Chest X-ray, AP view. Patient: 61 years old, sex M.
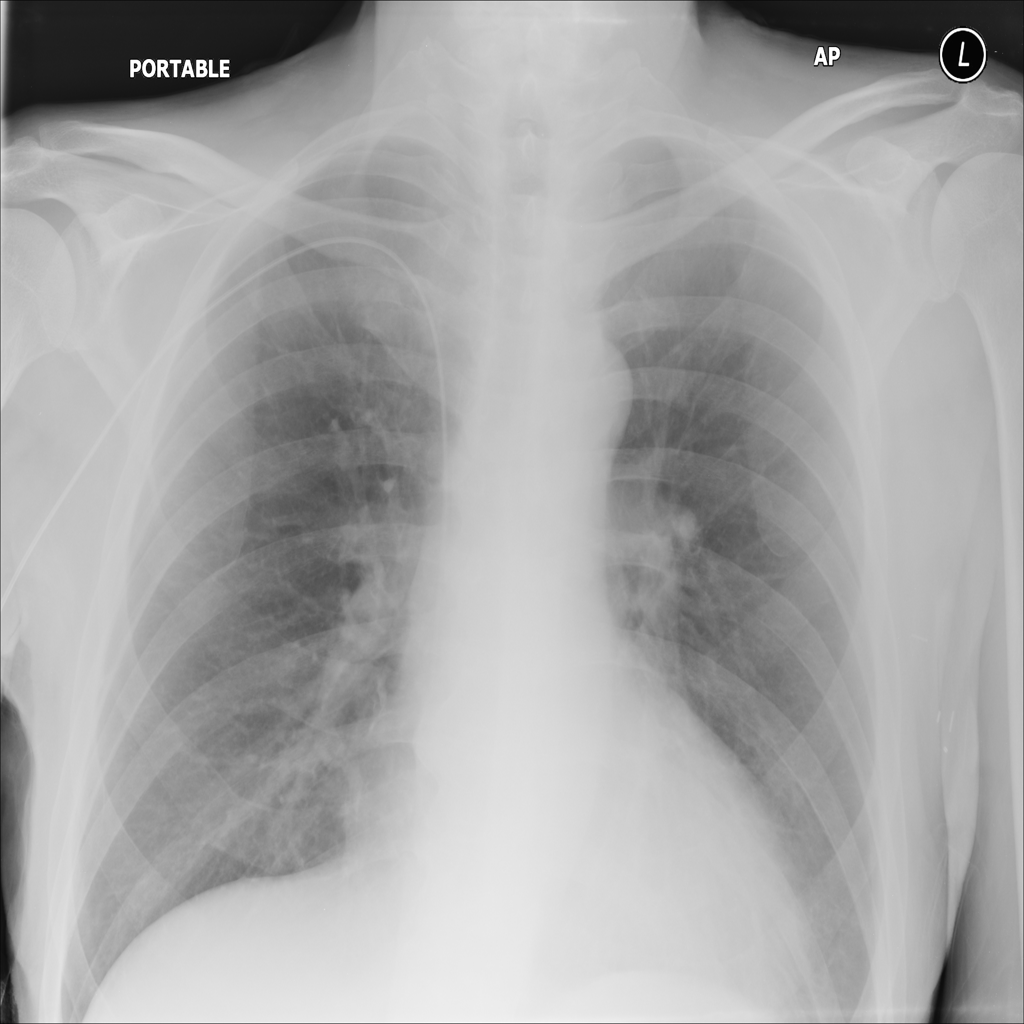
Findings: No Finding